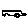
Label: car